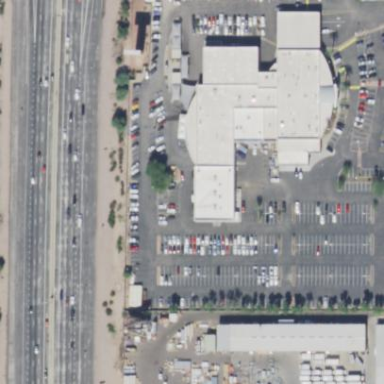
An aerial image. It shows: Building that houses car shop.